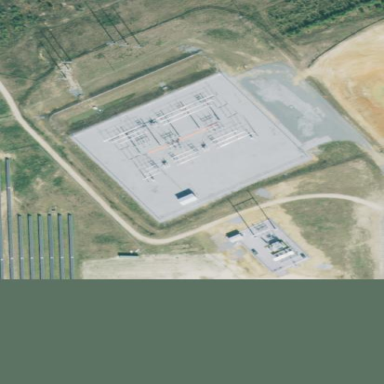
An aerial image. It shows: Power substation with fence around it. The substation is used for switching.